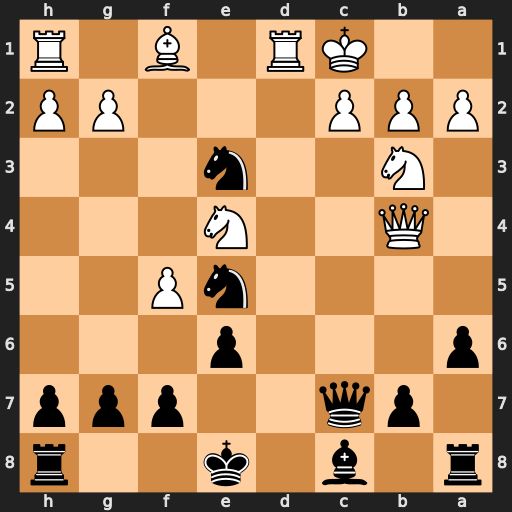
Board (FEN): r1b1k2r/1pq2ppp/p3p3/4nP2/1Q2N3/1N2n3/PPP3PP/2KR1B1R
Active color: b
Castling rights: kq
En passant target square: -
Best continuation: Qxc2#